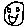
Label: smiley face